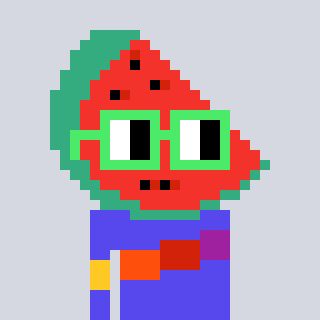
a pixel art character with square light green glasses, a watermelon-shaped head and a computerblue-colored body on a cool background